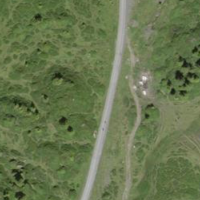
EUNIS habitat code: 23
Species observed at this site:
Marmota marmota
Vaccinium uliginosum
Rhododendron ferrugineum